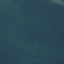
Land use / land cover class: SeaLake